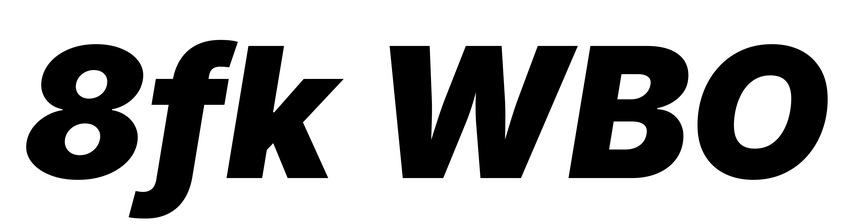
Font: Inter-Italic_Black_Italic